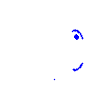
Particle: electron